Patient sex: M
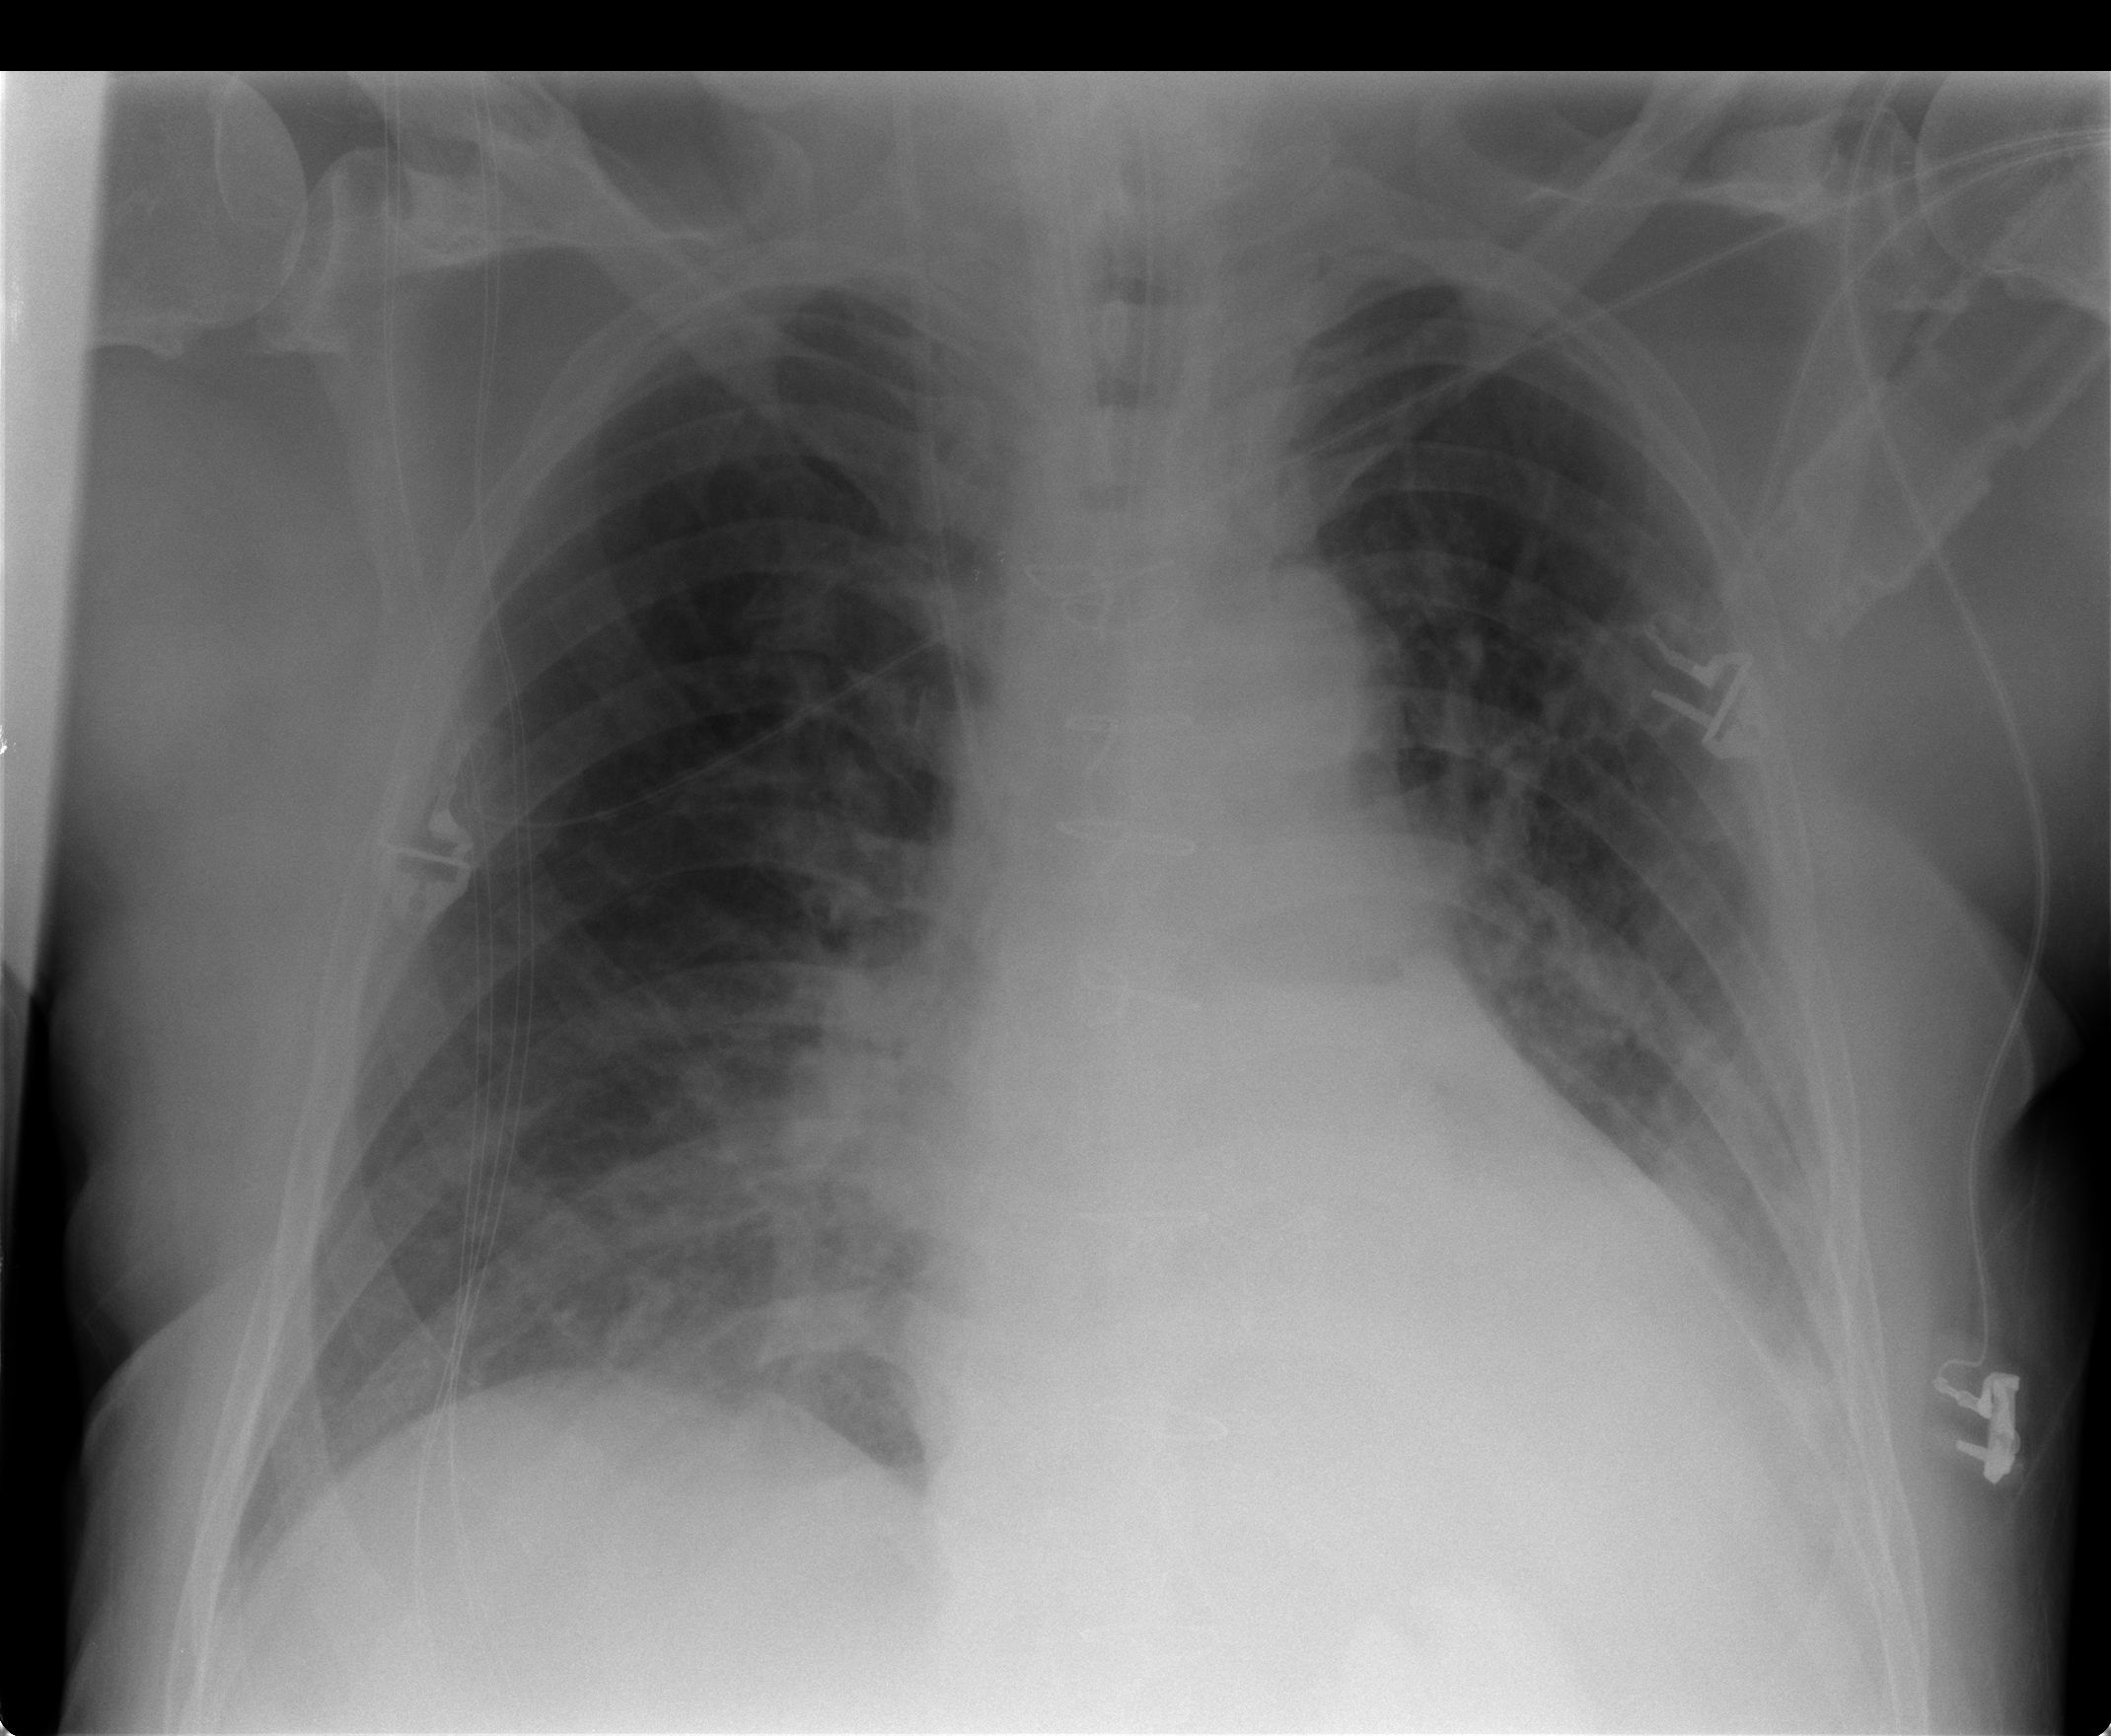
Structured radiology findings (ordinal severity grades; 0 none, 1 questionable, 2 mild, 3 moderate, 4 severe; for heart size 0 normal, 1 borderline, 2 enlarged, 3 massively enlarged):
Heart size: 1
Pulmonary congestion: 2
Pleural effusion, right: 0
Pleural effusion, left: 2
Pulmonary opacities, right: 1
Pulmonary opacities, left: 0
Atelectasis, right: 2
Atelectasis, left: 2